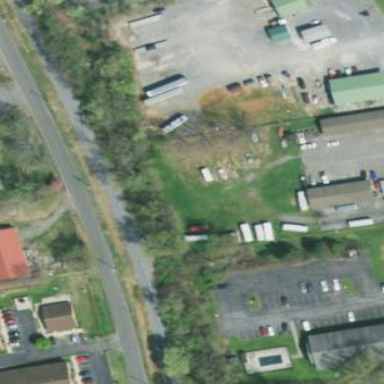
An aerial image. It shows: Car shop.